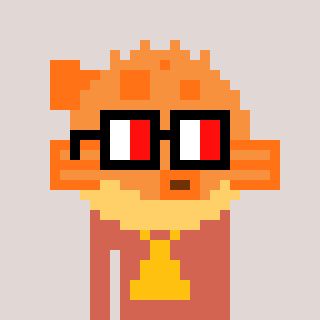
a pixel art character with square glasses with black frames and red eyes, a pufferfish-shaped head and a peachy-colored body on a warm background